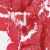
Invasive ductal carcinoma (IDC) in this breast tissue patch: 0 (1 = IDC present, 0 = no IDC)